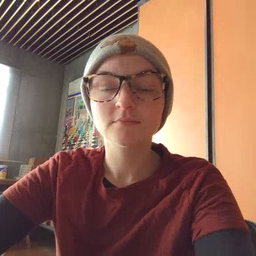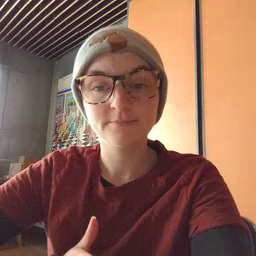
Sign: beside